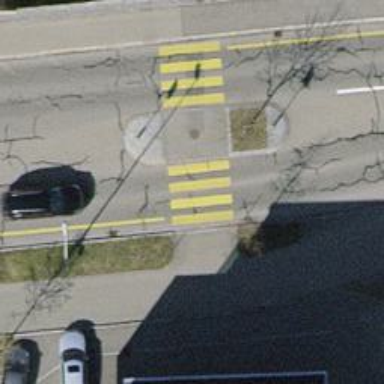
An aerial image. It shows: Asphalt footway with crossing.